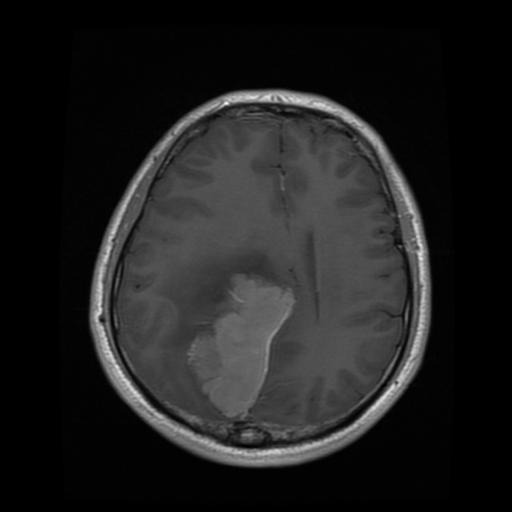
Label: meningioma